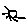
Label: sun